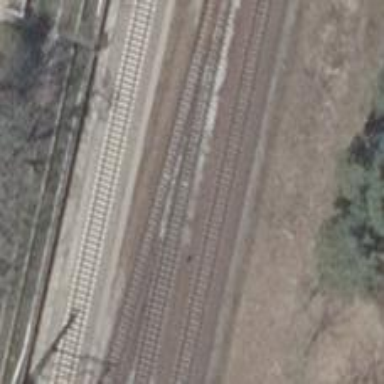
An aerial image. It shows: Railway track with contact line for electrification.